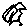
Label: bird